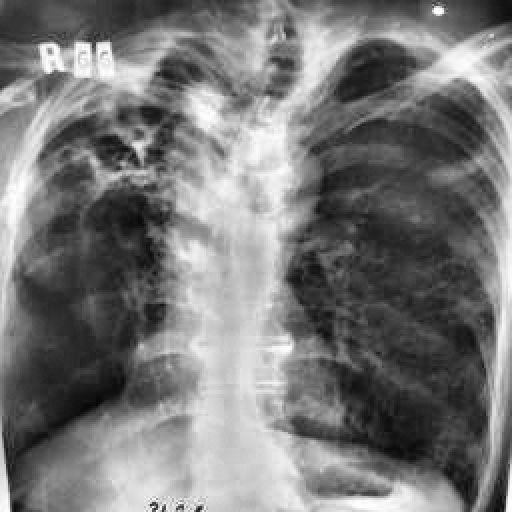
Finding: TUBERCULOSIS